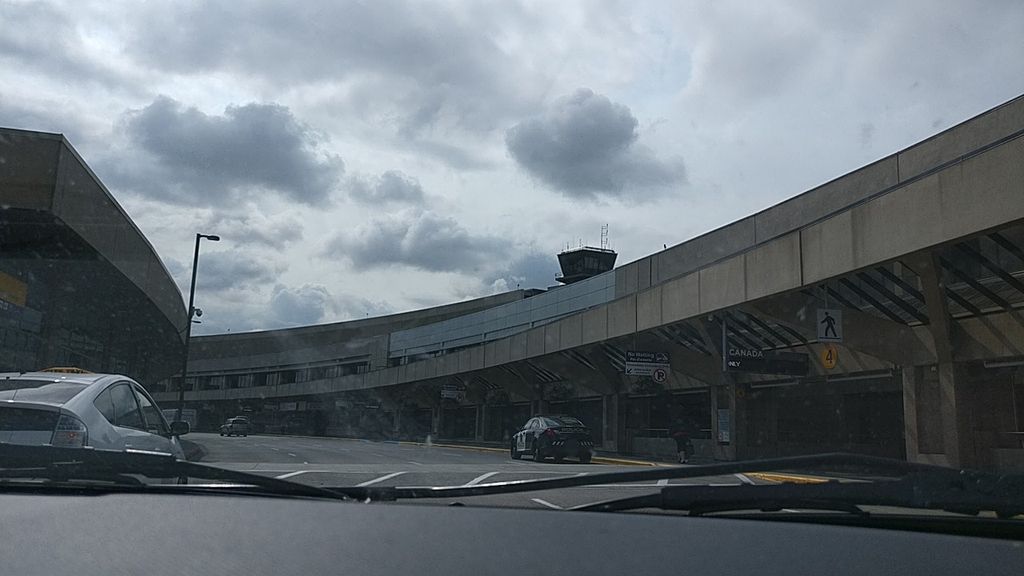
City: calgary